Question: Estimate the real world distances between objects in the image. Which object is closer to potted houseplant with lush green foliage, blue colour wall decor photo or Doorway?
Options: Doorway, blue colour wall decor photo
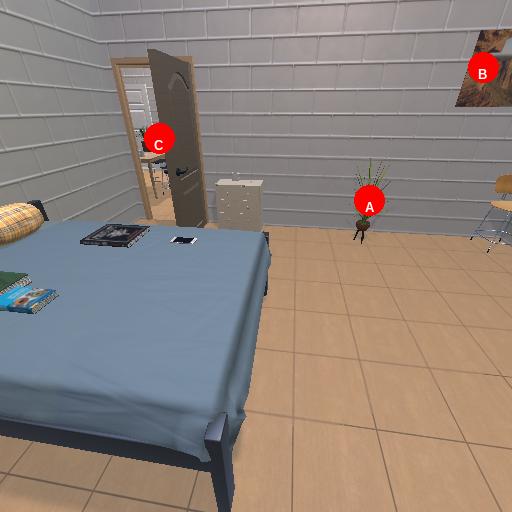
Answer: Doorway